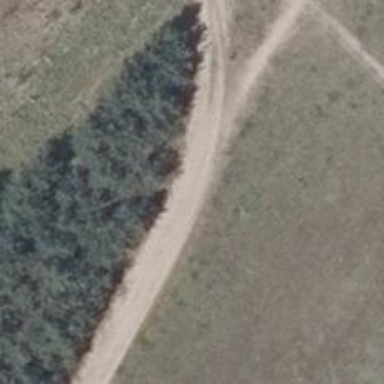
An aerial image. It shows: Dirt track road with grade 4 track type.